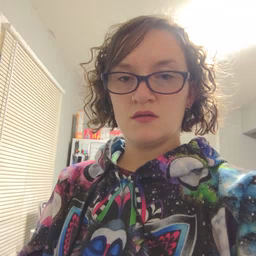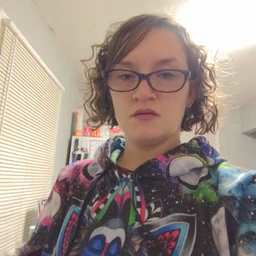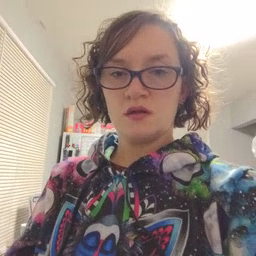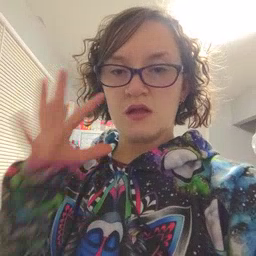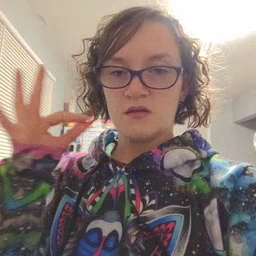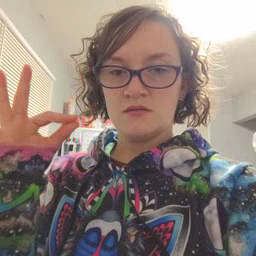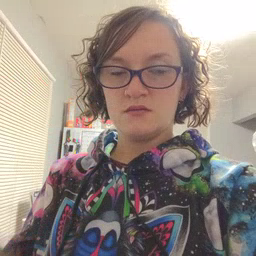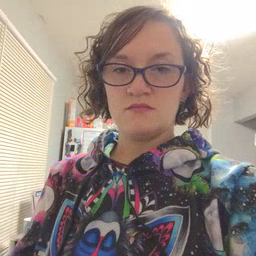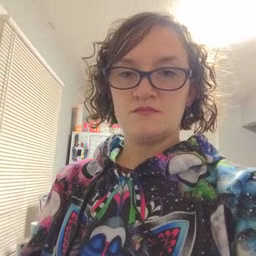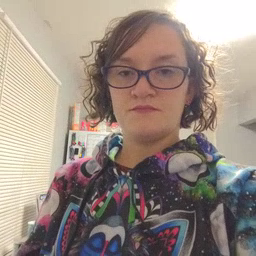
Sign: cat